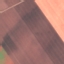
Land use / land cover class: AnnualCrop